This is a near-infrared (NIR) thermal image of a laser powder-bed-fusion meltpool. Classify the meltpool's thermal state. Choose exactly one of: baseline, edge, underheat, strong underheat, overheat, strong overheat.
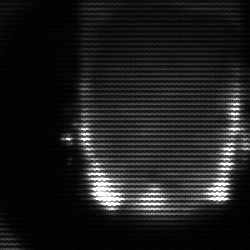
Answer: baseline